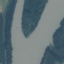
Land use / land cover class: River